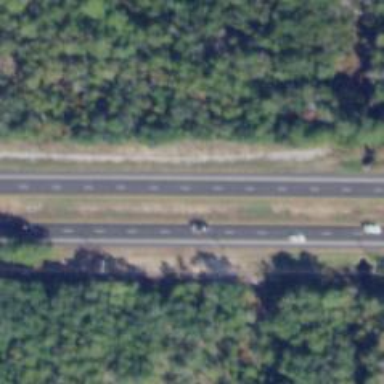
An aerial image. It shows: Asphalt trunk highway classified as expressway.